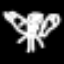
Label: angel